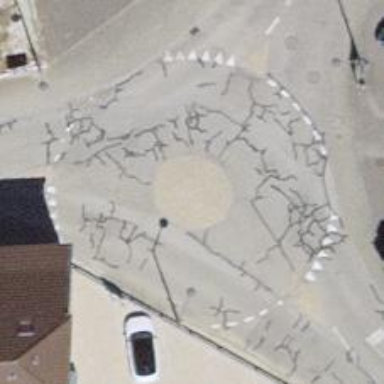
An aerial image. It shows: Mini roundabout on the road.